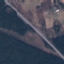
Land use / land cover class: Highway